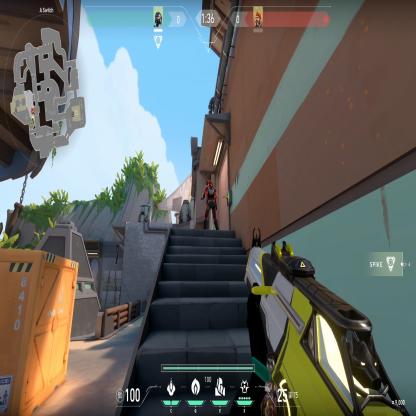
Label: enemy